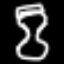
Label: hourglass